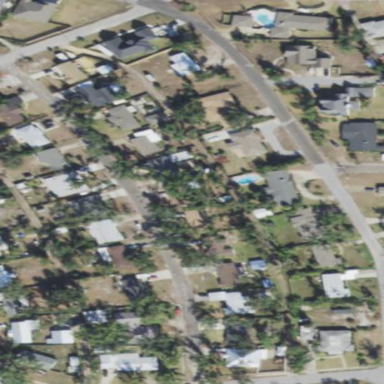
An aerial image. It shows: Single-family residential area.